Question: I have a NodeJS MongoDB that works just fine, only problem I notice is that mongo is logging so much of my queries. I tried different indexing strategies but it stays the same way. The communication between mongo and node is done by mongoose.
Query case 1:
'''
Sun May 11 01:15:26.076 [conn5] query api.items query: { $query: { gameid: 209670, appid: 102 }, orderby: { price: -1 } } ntoreturn:0 ntoskip:0 nscanned:29 scanAndOrder:1 keyUpdates:0 numYields: 1 locks(micros) r:382458 nreturned:29 reslen:22686 240ms
Sun May 11 01:24:44.950 [conn5] query api.items query: { $query: { gameid: 248820, appid: 102 }, orderby: { price: -1 } } ntoreturn:0 ntoskip:0 nscanned:20 scanAndOrder:1 keyUpdates:0 locks(micros) r:78688 nreturned:20 reslen:16281 110ms
'''
Items collection:
'''
var itemSchema = new Schema({
appid : {type: Number, required: true},
gameid : {type: Number, required: true},
name : {type: String, required: true},
hash : {type: String, index: true},
price : Number,
date : Date
});
itemSchema.set('versionKey', false);
itemSchema.index({ appid: 1, gameid: 1 });
itemSchema.index({ gameid: 1 });
'''
I have a set of around the 20.000 items, for all of them the appid is 102 and there are 800 gameid's. All of them have an unique ObjectId.
RockMongo tells me the following indexes are available:

When I do an explain on the query:
'''
Response from server:
{
"cursor": "BtreeCursor appid_1_gameid_1",
"isMultiKey": false,
"n": NumberInt(20),
"nscannedObjects": NumberInt(20),
"nscanned": NumberInt(20),
"nscannedObjectsAllPlans": NumberInt(60),
"nscannedAllPlans": NumberInt(60),
"scanAndOrder": true,
"indexOnly": false,
"nYields": NumberInt(0),
"nChunkSkips": NumberInt(0),
"millis": NumberInt(25),
"indexBounds": {
"appid": [
[
102,
102
]
],
"gameid": [
[
248820,
248820
]
]
},
"allPlans": [
{
"cursor": "BtreeCursor appid_1_gameid_1",
"n": NumberInt(20),
"nscannedObjects": NumberInt(20),
"nscanned": NumberInt(20),
"indexBounds": {
"appid": [
[
102,
102
]
],
"gameid": [
[
248820,
248820
]
]
}
},
{
"cursor": "BtreeCursor gameid_1",
"n": NumberInt(20),
"nscannedObjects": NumberInt(20),
"nscanned": NumberInt(20),
"indexBounds": {
"gameid": [
[
248820,
248820
]
]
}
},
{
"cursor": "BasicCursor",
"n": NumberInt(0),
"nscannedObjects": NumberInt(20),
"nscanned": NumberInt(20),
"indexBounds": [
]
}
],
"oldPlan": {
"cursor": "BtreeCursor appid_1_gameid_1",
"indexBounds": {
"appid": [
[
102,
102
]
],
"gameid": [
[
248820,
248820
]
]
}
},
"server": ---
}
'''
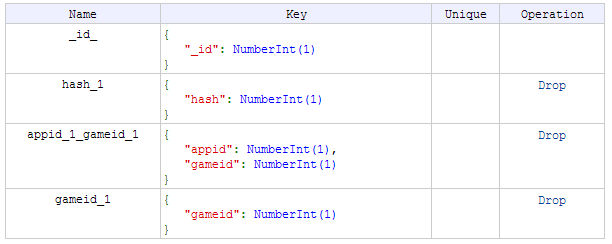
Answer: MongoDB logs slow queries that are longer than 100ms (profile level 1, default 'slowms'). You can change the threshold by using <URL> command.
By looking at your 'explain' command I think that the performance of your server is the problem. Your explain command finished in 25ms so it could only be a temporary thing caused by high load on the server. Check your MMS stats.
Few suggestions regarding your indexes.
You should consider creating an <URL> from 'gameid' and 'price' columns because the MongoDB will return an error if the sort function consumes more than 32MB.
If all documents in the collection have the same 'appId' then you can remove the index from that field because it's not being used effectively.